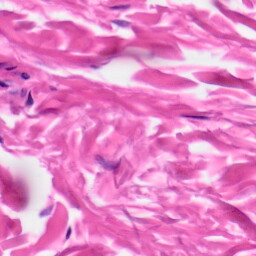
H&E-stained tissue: Skin